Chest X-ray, PA view. Patient: 51 years old, sex F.
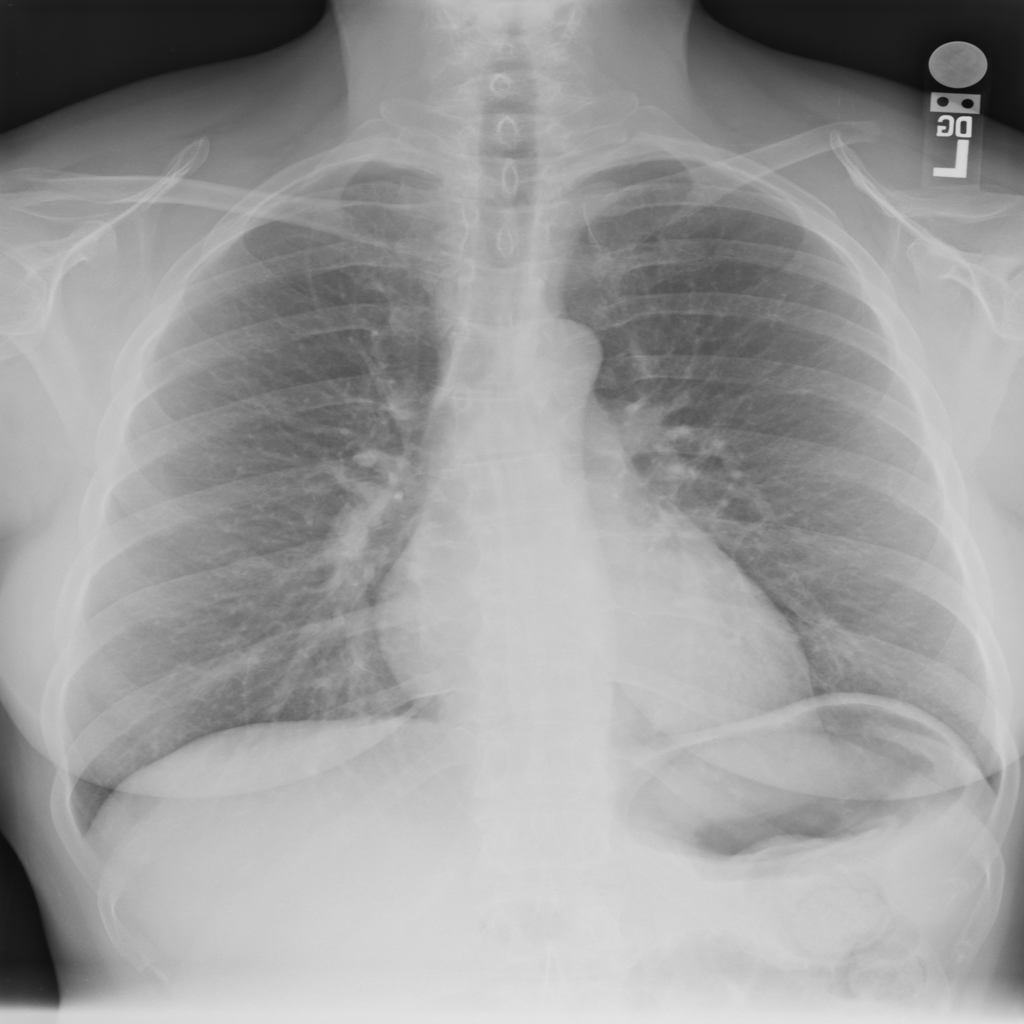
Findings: No Finding